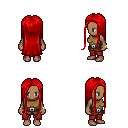
a pixel art fantasy rpg character, female body template, human, dark skin, leather chest armor, red pants, red extra-long hairstyle, bracelets, four views (front, back, left, right), 2x2 character sprite sheet, small pixel art, hard edges, no anti-aliasing